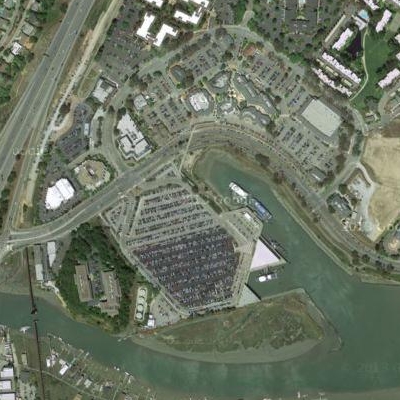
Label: gParking